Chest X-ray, PA view. Patient: 58 years old, sex F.
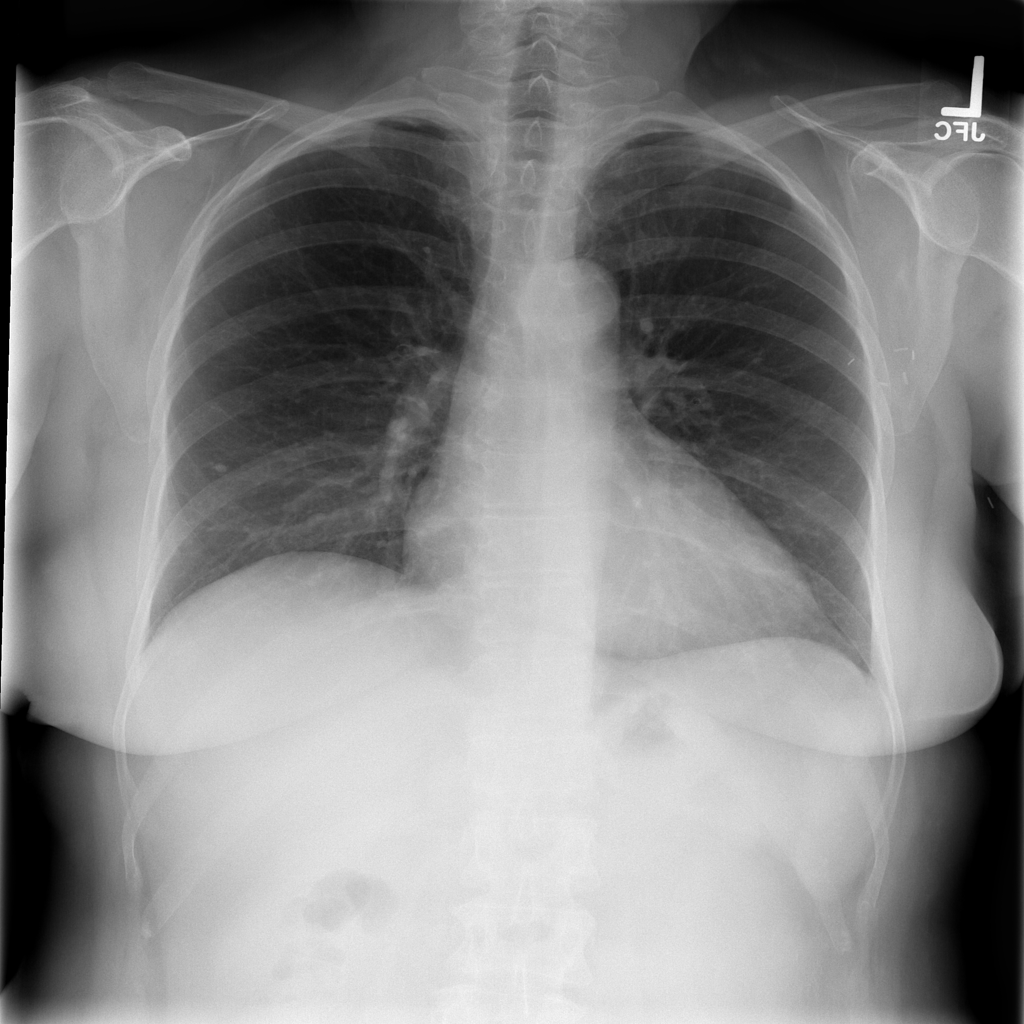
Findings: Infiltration